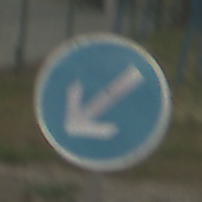
Verkehrszeichen: VorgeschriebeneVorbeifahrtLinks
Umgebung: Outdoor, Suburban
Tageszeit: MorningAfternoon
Wetter: PartlyCloudy
Licht: Natural
Jahreszeit: NotSpecified
Kontrast: LowContrast